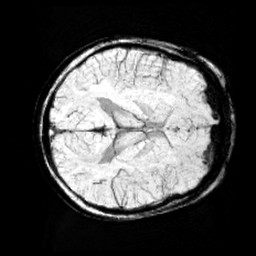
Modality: minIP
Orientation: axial
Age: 10
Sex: female
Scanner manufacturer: siemens
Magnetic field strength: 3 T
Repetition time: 0.027 s
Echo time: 0.02 s